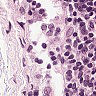
Metastatic tissue present: no